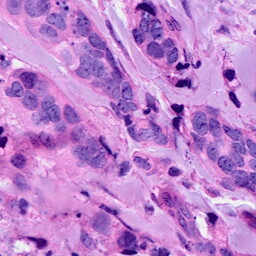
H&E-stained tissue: Breast